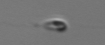
Label: flagellate_morphotype3